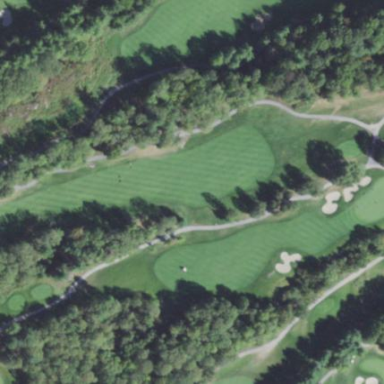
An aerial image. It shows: Golf fairway surrounded by grass.